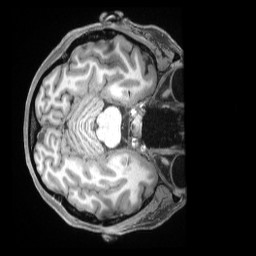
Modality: T1w
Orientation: axial
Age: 40
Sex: female
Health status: ill
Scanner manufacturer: siemens
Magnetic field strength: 3 T
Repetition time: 2.5 s
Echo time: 0.00181 s